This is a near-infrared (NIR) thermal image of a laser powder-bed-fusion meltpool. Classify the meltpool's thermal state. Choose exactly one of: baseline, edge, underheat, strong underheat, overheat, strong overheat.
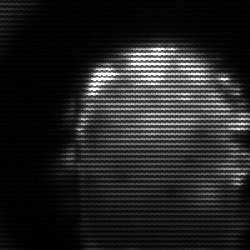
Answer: baseline